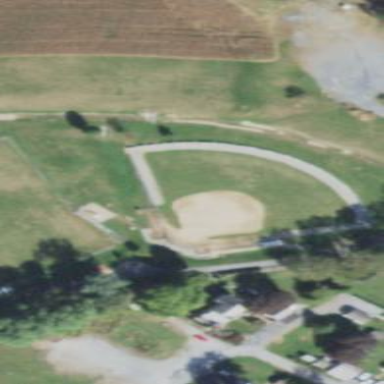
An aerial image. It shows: Baseball pitch for leisure land activities.